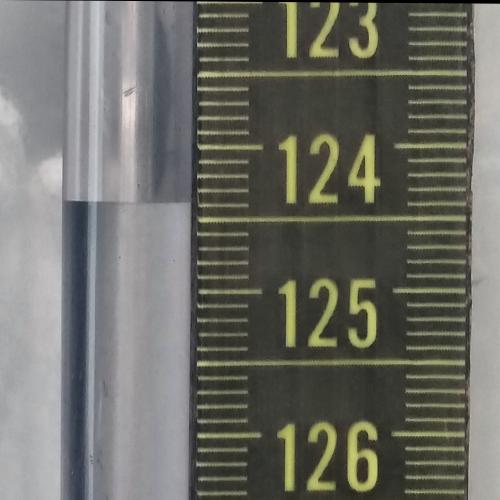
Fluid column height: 124.4 cm